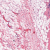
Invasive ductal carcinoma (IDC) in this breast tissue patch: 0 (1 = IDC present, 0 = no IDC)